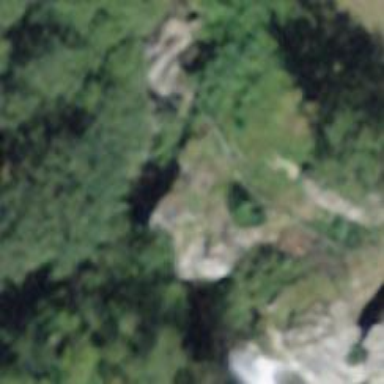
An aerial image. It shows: Natural cliff.